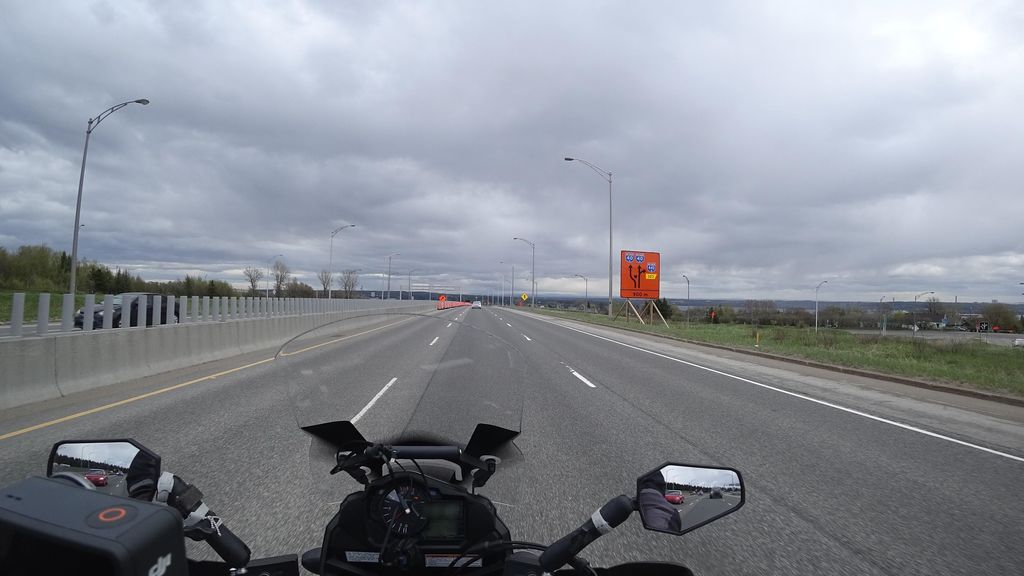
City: quebec_city